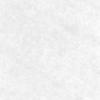
Label: no_change